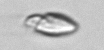
Label: Katodinium_or_Torodinium